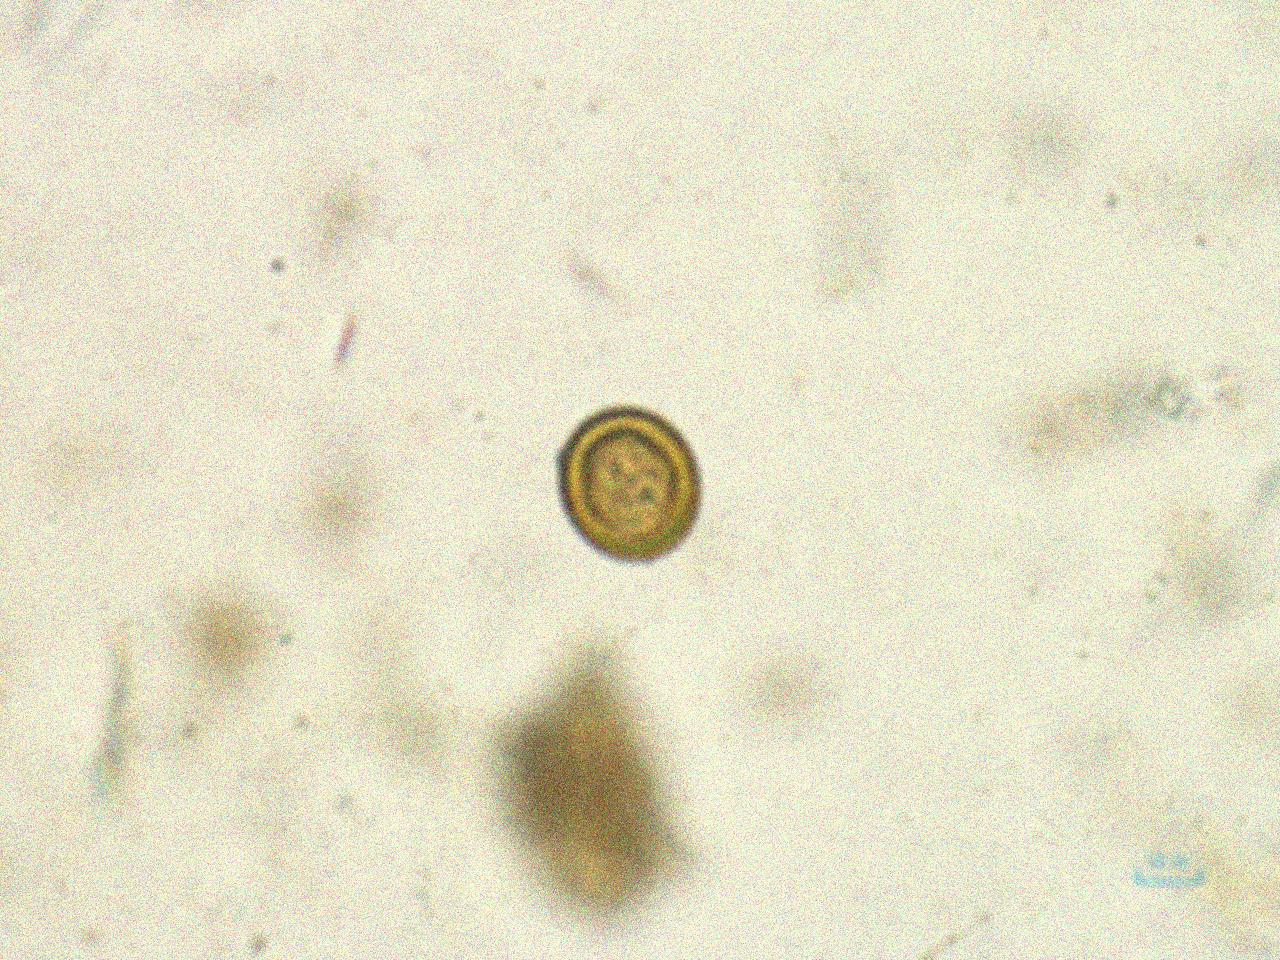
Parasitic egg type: Taenia spp. egg